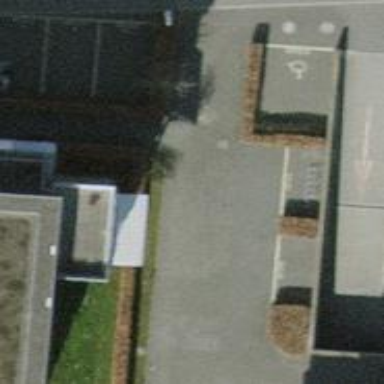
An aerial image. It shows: Footway surfaced with paving stones.